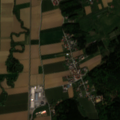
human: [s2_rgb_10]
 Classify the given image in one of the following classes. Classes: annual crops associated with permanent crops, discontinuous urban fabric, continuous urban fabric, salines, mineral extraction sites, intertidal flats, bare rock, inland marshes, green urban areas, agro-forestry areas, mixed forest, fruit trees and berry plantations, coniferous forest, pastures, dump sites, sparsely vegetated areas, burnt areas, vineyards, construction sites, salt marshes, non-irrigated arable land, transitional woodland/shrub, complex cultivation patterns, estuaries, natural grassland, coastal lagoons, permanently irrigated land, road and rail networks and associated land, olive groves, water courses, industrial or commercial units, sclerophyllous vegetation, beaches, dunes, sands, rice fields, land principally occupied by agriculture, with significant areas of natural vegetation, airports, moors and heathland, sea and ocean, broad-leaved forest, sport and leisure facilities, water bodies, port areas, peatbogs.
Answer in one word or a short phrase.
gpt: non-irrigated arable land, complex cultivation patterns, mixed forest